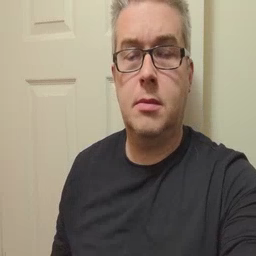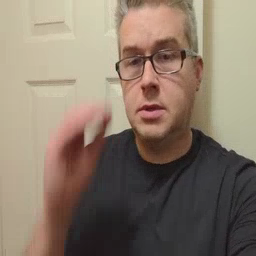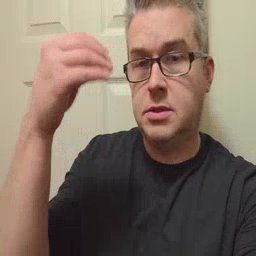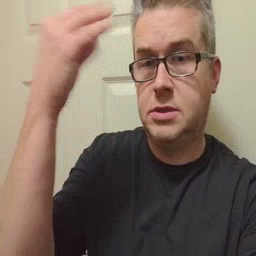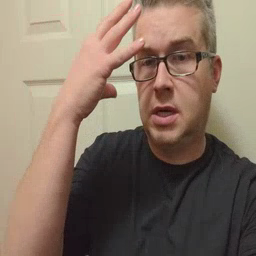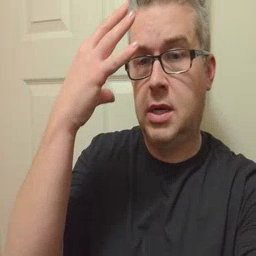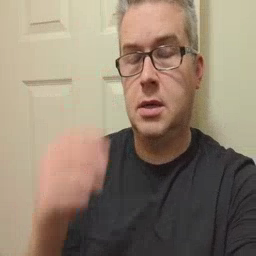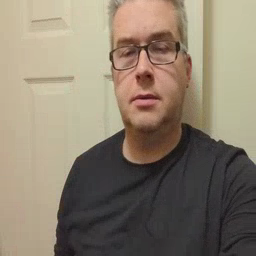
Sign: sun